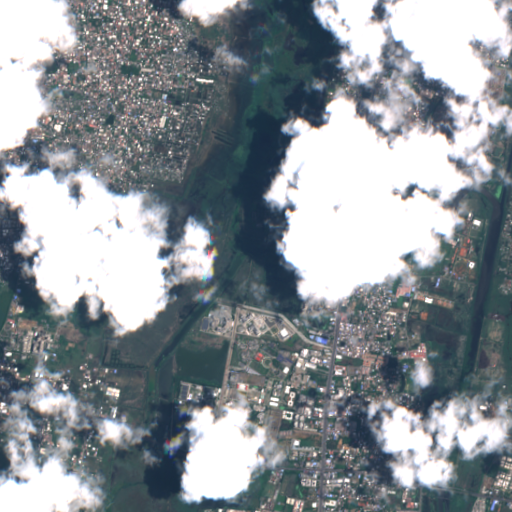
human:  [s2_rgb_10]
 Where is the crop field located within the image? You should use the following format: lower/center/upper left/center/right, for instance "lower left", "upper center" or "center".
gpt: The crop field is located in the lower left of the image.
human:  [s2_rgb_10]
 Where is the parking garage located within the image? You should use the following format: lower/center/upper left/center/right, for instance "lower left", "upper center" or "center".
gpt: The parking garage is located in the center of the image.
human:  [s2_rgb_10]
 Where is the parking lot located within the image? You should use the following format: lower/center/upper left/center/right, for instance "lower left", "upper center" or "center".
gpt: The parking lot is located in the lower left of the image.
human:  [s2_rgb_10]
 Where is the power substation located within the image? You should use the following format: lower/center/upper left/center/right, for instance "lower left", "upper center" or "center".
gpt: The power substation is located in the lower left of the image.
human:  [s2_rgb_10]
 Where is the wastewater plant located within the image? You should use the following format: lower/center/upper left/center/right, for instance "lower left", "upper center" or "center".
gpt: The wastewater plant is located in the lower center of the image.
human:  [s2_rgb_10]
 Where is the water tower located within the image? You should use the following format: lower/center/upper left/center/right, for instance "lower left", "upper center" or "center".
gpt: The water tower is located in the upper left of the image.
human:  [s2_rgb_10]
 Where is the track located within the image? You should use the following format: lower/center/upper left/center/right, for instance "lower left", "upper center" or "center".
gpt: There is no track in the image.